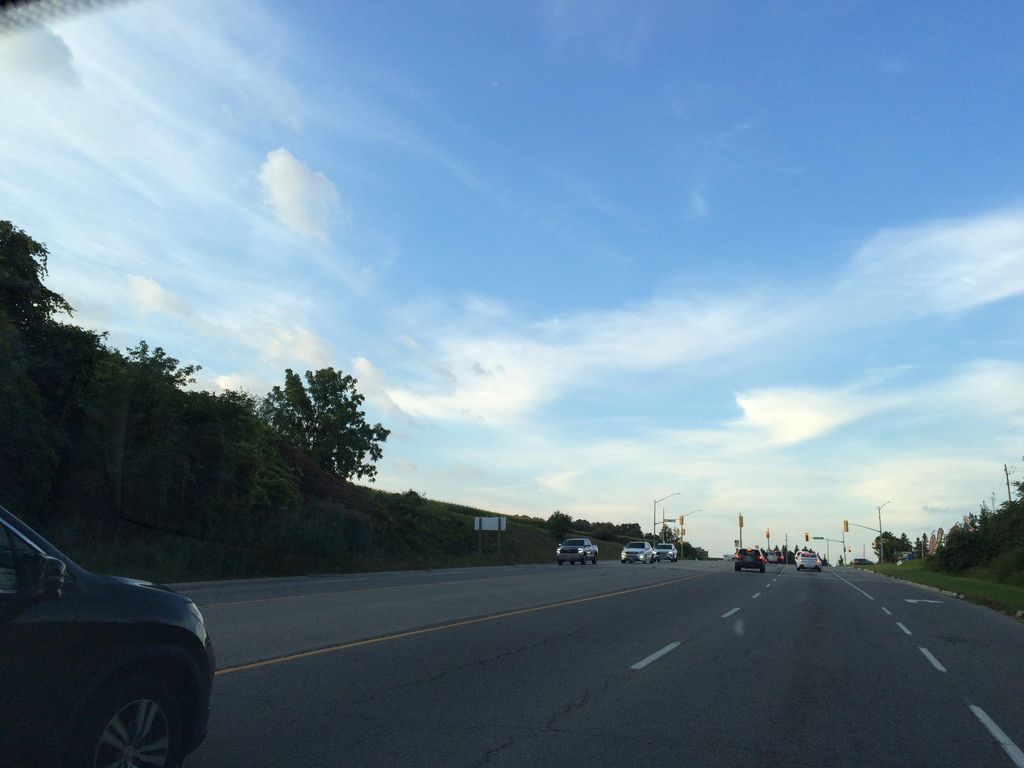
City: kitchener-waterloo